Aerial crown-view tile of a tropical tree (Barro Colorado Island, Panama), acquired 20250715:
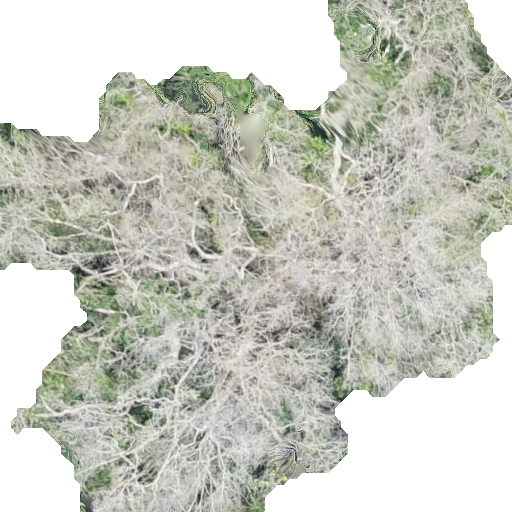
Species: Terminalia amazonia
GBIF accepted scientific name: Terminalia amazonica
Crown area: 306.631 m²